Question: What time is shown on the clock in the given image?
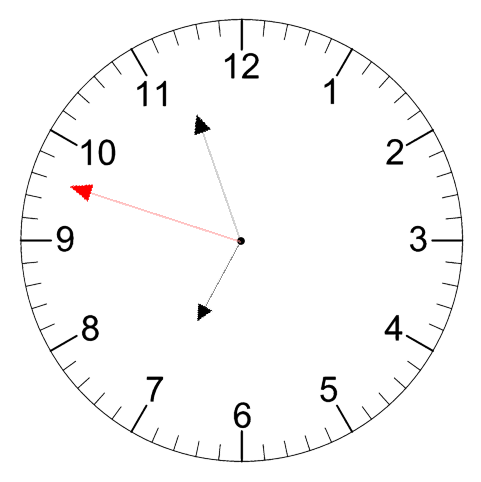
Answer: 06:56:48